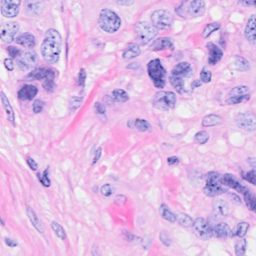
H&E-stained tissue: Breast